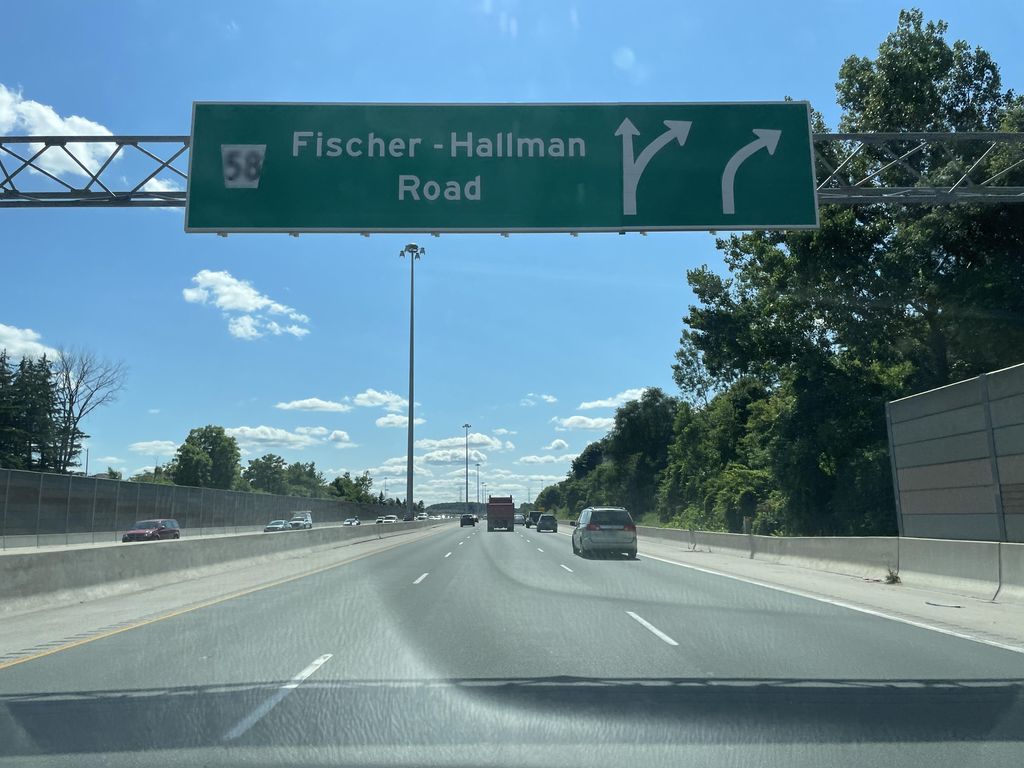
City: kitchener-waterloo